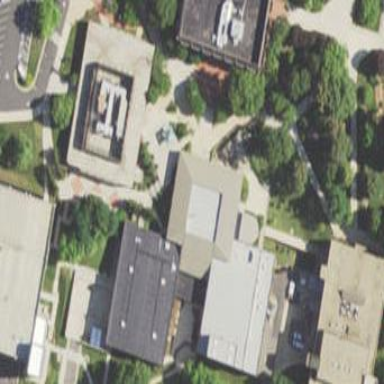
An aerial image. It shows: College building.